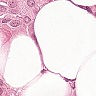
Metastatic tissue present: yes